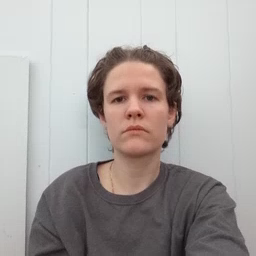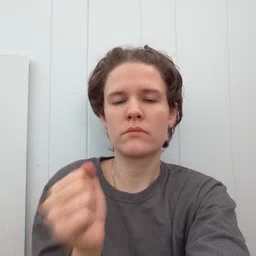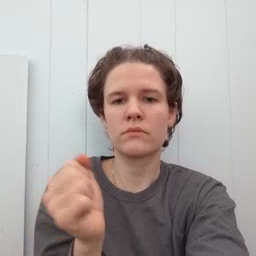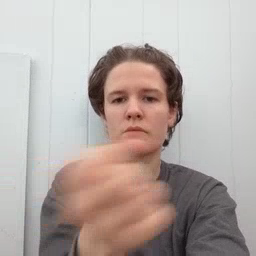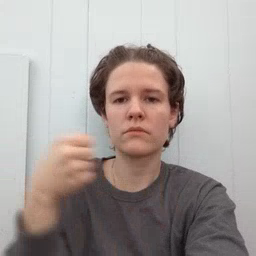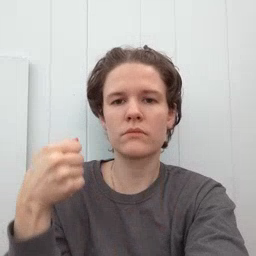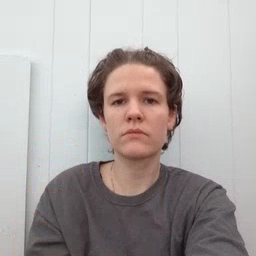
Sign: refrigerator